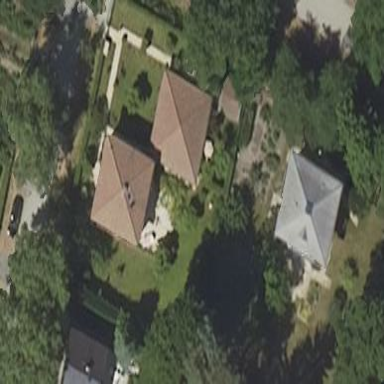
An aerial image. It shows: House with pyramidal roof shape.